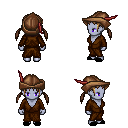
a pixel art fantasy rpg character, female body template, dark elf, purple skin, brown robe, gold greaves, blonde twin-tailed hairstyle, leather cap, black slippers, four views (front, back, left, right), 2x2 character sprite sheet, small pixel art, hard edges, no anti-aliasing